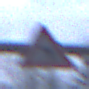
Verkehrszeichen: KurveLinks
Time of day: MorningAfternoon
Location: Outdoor (Nature)
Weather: Overcast
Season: Winter
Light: Natural